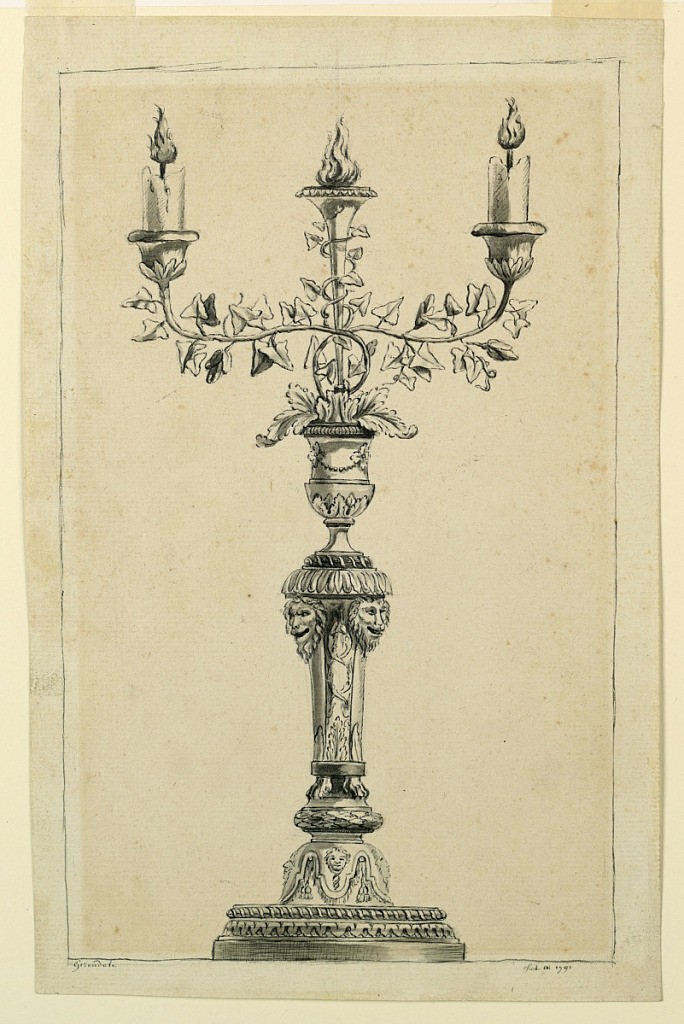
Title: Project for a candelabrum
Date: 1791
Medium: Pen and ink, brush and wash on paper
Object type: drawing
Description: A vase shaped stand upon a shaft to which lion chimaerae are fastened.  From a calyx on the top case rise two ivy stems carrying sockets with low burning candles and a socket shaped like a trumpet and carrying a fire.  Framing lines and margin.